Aerial crown-view tile of a tropical tree (Barro Colorado Island, Panama), acquired 20250715:
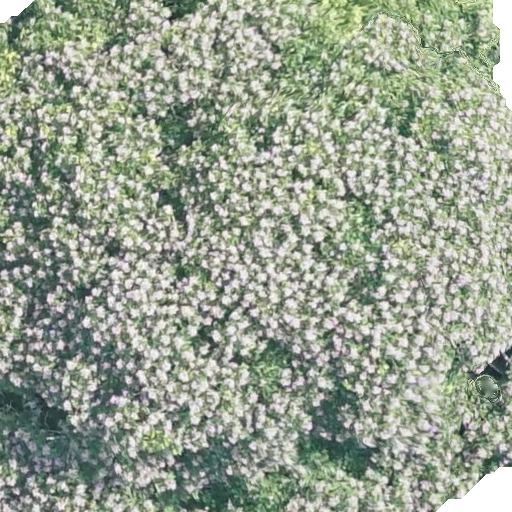
Species: Dipteryx oleifera
GBIF accepted scientific name: Dipteryx oleifera
Crown area: 536.738 m²